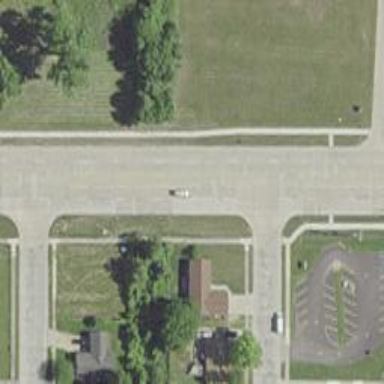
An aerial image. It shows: Secondary road.